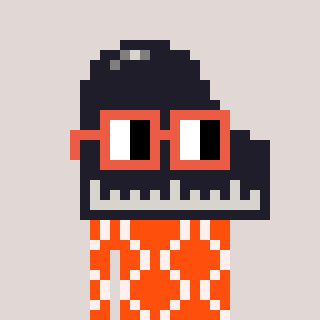
a pixel art character with square orange glasses, a piano-shaped head and a orange-colored body on a warm background